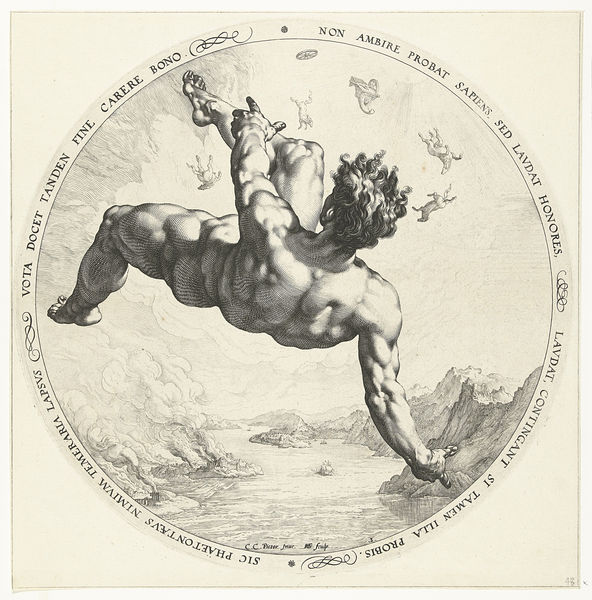
Titel: Phaëton
Künstler: Hendrick Goltzius
Standort: Amsterdam
Institution: Rijksmuseum
Schlagwörter: homme, gravure, ciel, eau, latin, cercle, mer, descente, chute, catastrophe, nu, u, plongeon, descnte